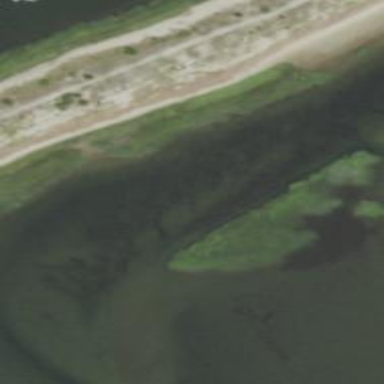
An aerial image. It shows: Wetland area consisting of tidal wet meadow.